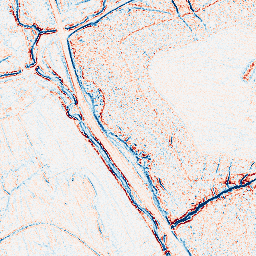
Category: edge_preserving
Decomposition family: bilateral
Decomposition parameters: d: 5
sigma_color: 100
sigma_space: 50
Upsampling method: quadratic
Upsampling parameters: scale: 2
Upsampling scale: 2